Field crop: maize
Growth stage: 1
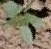
Species: datura